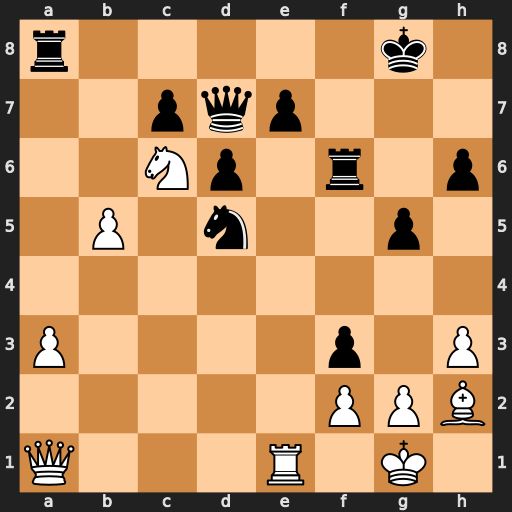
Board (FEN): r5k1/2pqp3/2Np1r1p/1P1n2p1/8/P4p1P/5PPB/Q3R1K1
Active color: w
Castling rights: -
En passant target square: -
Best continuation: Nxe7+ Nxe7 Qxf6